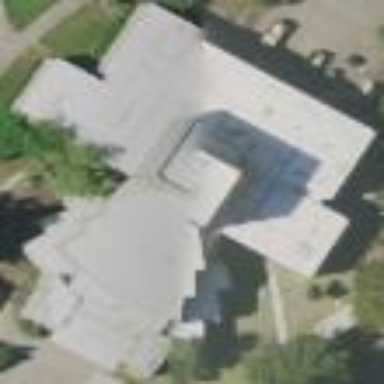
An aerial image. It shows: Theater building.